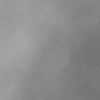
Atmospheric dust classification: dusty